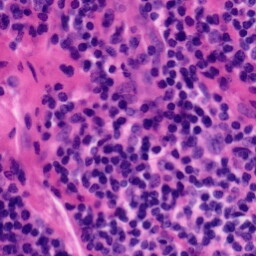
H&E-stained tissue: Tonsil